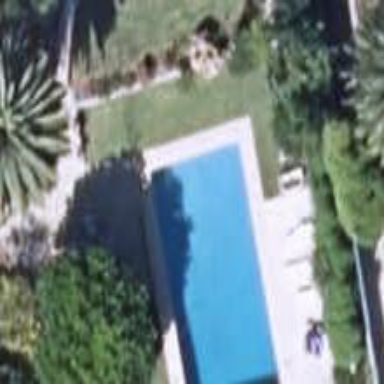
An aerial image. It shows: Swimming pool located in leisure land.